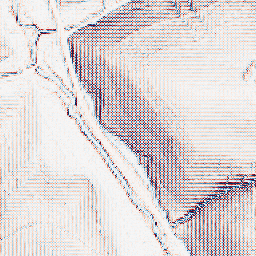
Category: wavelet
Decomposition family: wavelet_dwt
Decomposition parameters: wavelet: haar
level: 1
Upsampling method: bilinear
Upsampling parameters: scale: 8
Upsampling scale: 8